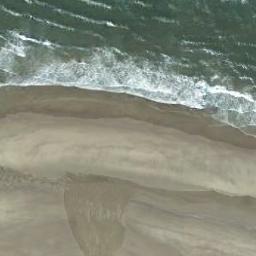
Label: beach